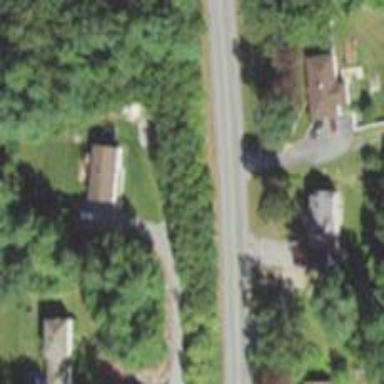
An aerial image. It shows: Residential driveway.